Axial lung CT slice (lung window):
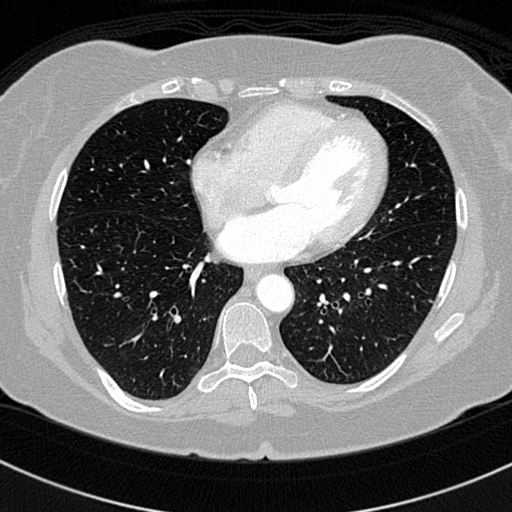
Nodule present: no